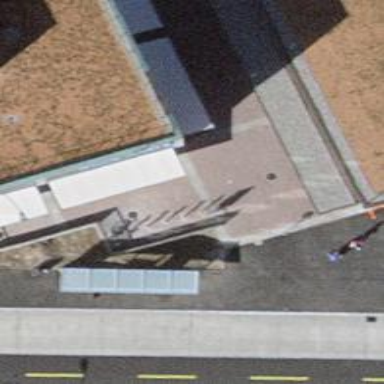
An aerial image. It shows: Bicycle parking area with bollards.